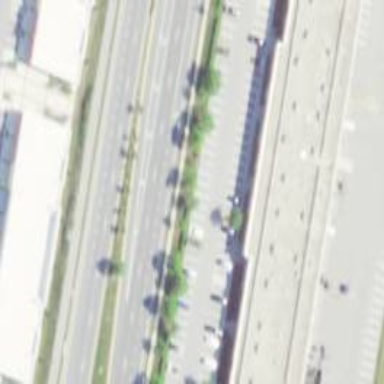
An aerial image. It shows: Parking area with surface.